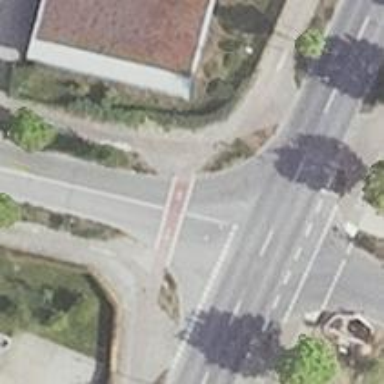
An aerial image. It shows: Road with "give way" sign.